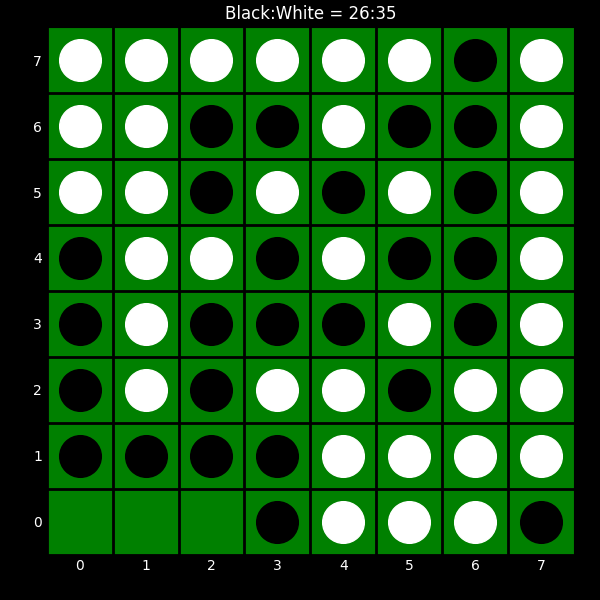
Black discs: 26
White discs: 35